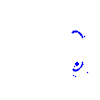
Particle: proton